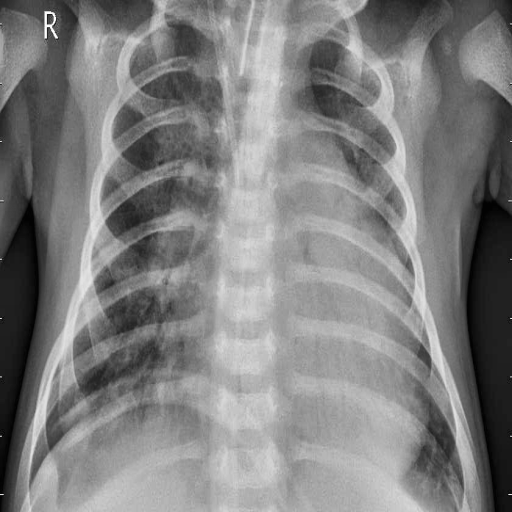
Finding: PNEUMONIA